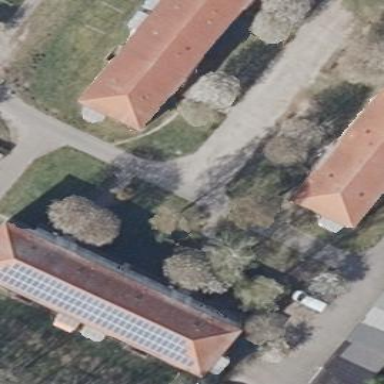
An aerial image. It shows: Hipped roof apartment building.